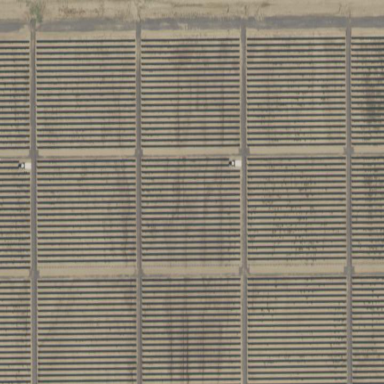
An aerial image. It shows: Solar power generator utilizing photovoltaic panels.